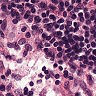
Metastatic tissue present: no